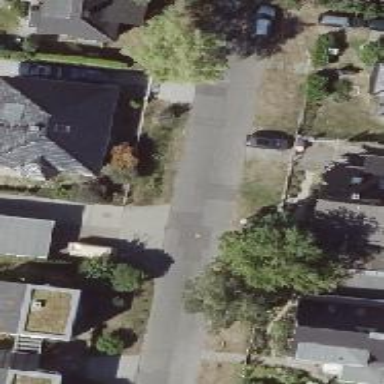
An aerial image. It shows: Residential road with asphalt surface.